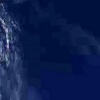
Label: water